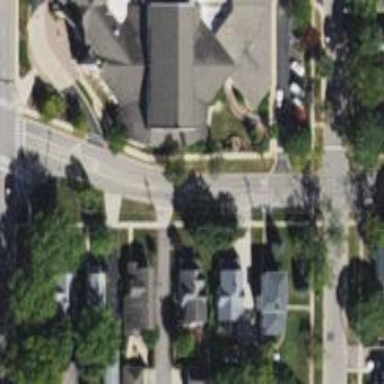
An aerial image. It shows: Alleyway designated as service road.